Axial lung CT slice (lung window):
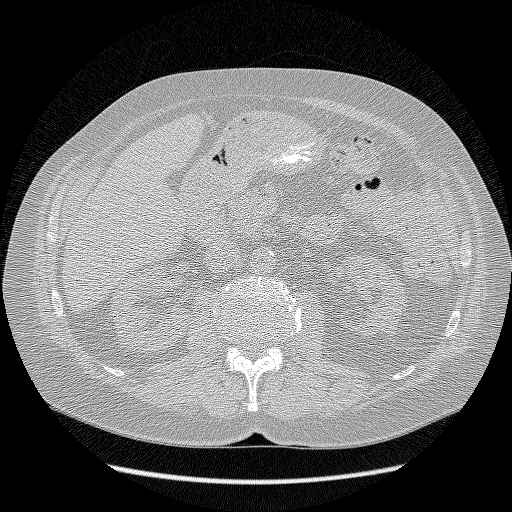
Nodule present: no